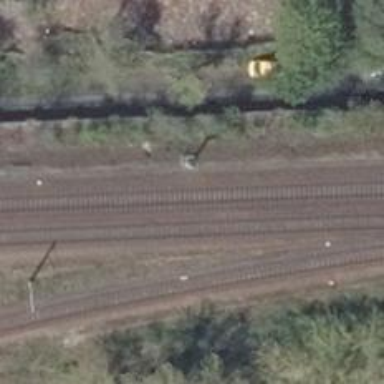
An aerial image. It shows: Railway signal.